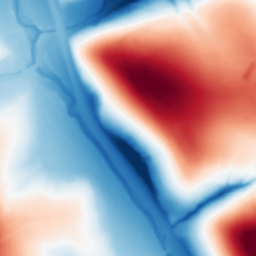
Category: multiscale
Decomposition family: dog_multiscale
Decomposition parameters: sigma_ratio: 2
n_scales: 6
base_sigma: 1
Upsampling method: regularized
Upsampling parameters: scale: 4
lambda_reg: 0.01
Upsampling scale: 4